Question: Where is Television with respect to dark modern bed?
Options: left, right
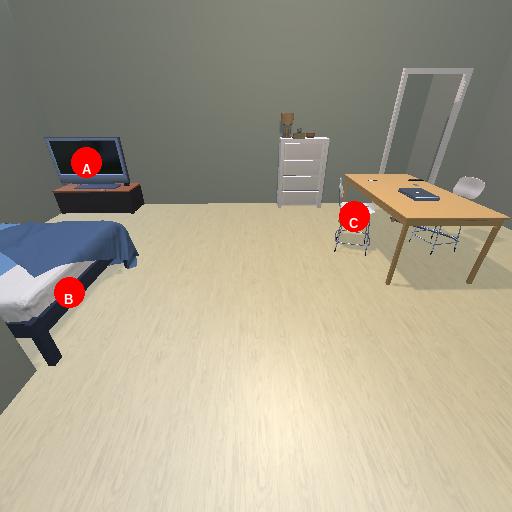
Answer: left